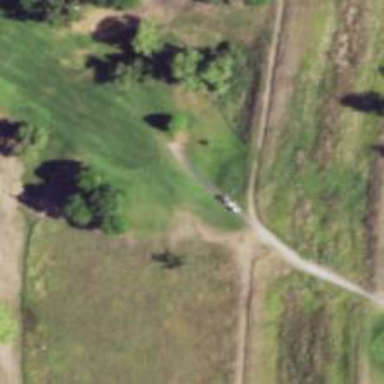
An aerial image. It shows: Service road with grade1 track surface. It resembles golf cart path.